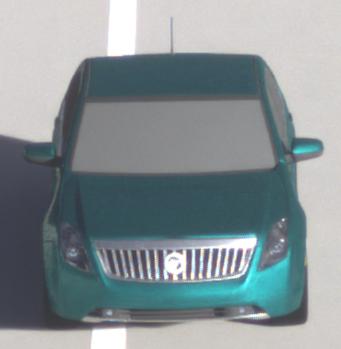
Make: Mercury
Model: Milan
Detailed model: -
Model produced from: 2009
Model produced until: 2010
Doors: 4
Color: blue
Road condition: dry road
Daytime: morning or afternoon
Contrast: medium contrast